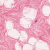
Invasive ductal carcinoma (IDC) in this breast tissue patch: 0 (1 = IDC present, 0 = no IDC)